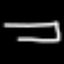
Label: line